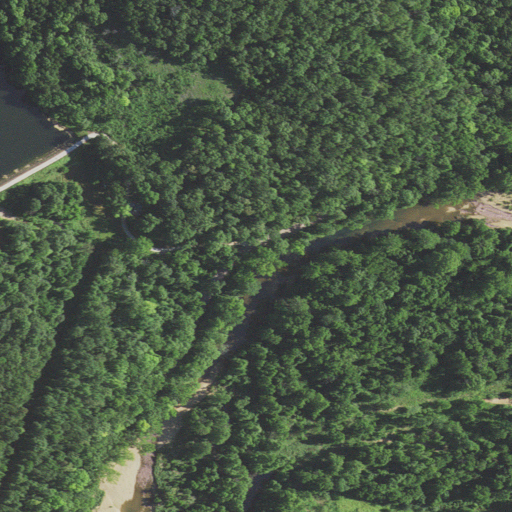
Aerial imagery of valley in Missouri named Curve Trestle Hollow containing deciduous forest, open development, pasture, open water, mixed forest, grassland, and herbaceous wetlands